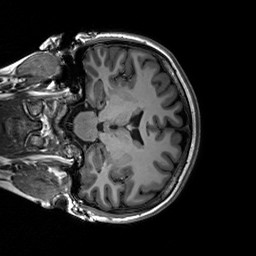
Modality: T1w
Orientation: coronal
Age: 27
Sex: female
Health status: healthy
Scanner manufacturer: siemens
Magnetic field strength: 3 T
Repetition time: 2.3 s
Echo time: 0.00236 s